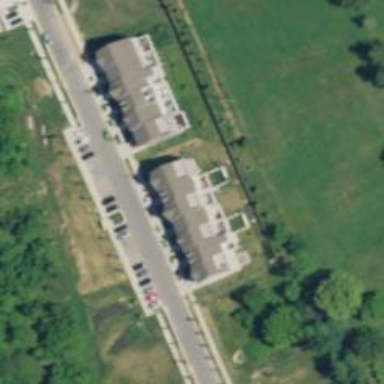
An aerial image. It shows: Terrace building.